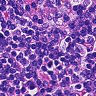
Metastatic tissue present: no